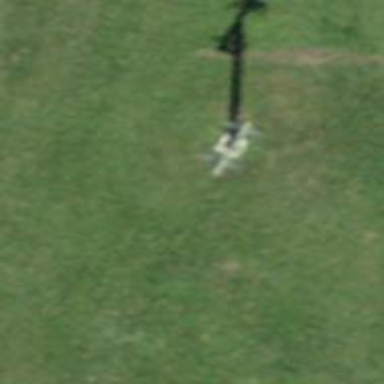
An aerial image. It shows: Pylon for aerialway.